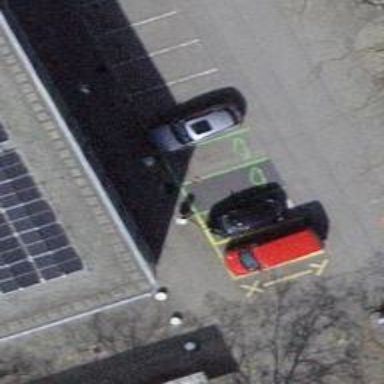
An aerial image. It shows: Charging station.